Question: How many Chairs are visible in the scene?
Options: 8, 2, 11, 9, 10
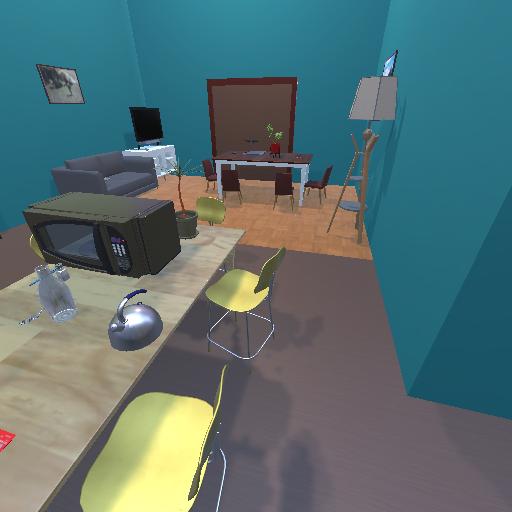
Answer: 8